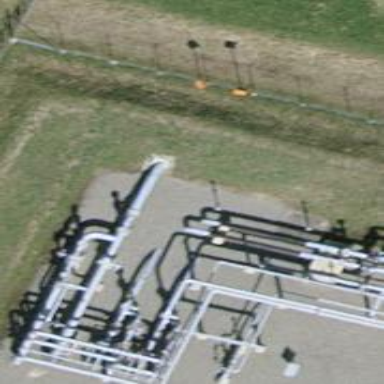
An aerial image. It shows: Aerial marker for pipeline.